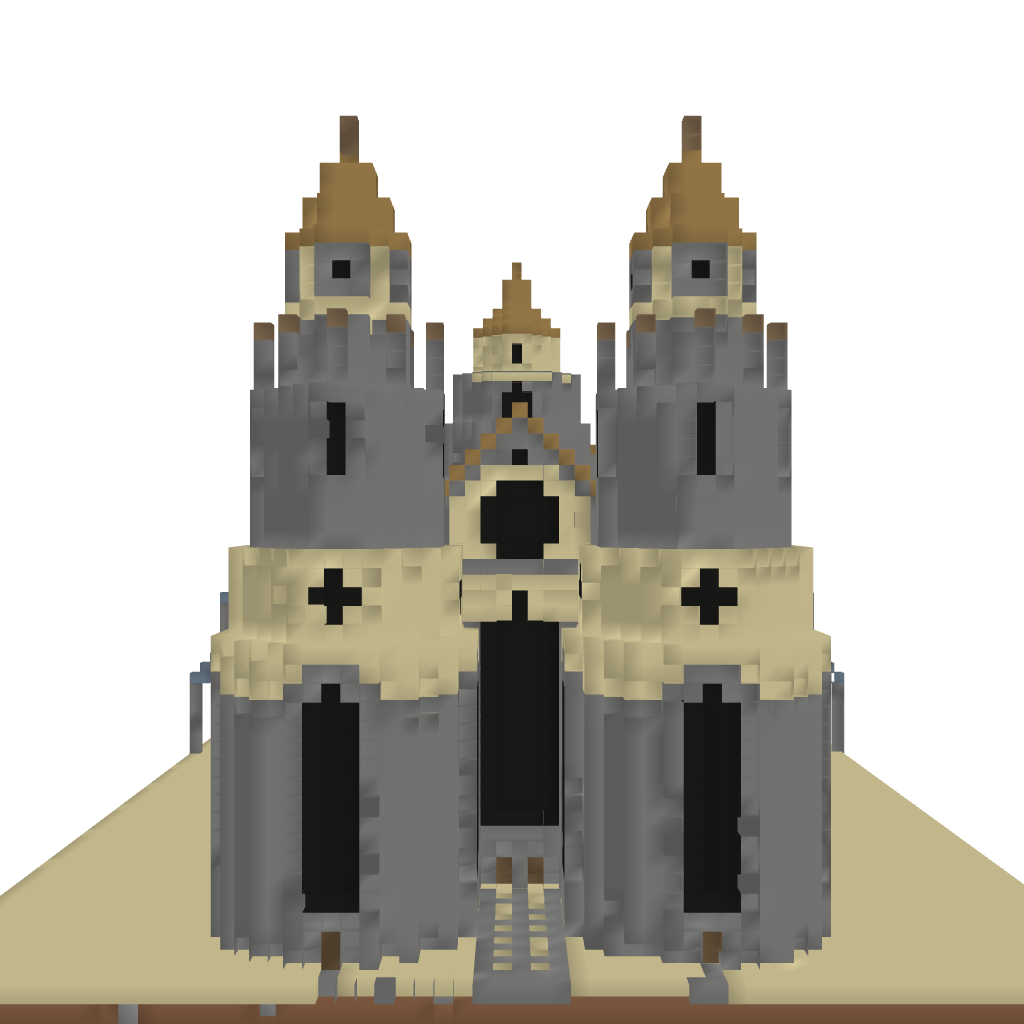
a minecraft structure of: cathedral 2